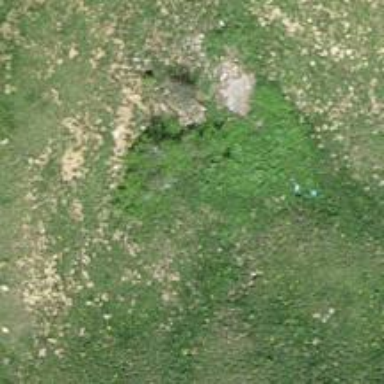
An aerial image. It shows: Sinkhole in natural setting.